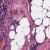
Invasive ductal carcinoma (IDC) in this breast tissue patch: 0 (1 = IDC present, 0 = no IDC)